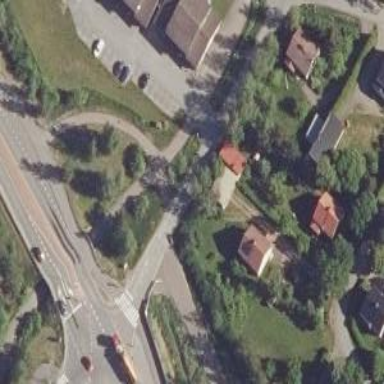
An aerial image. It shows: Asphalt cycleway.